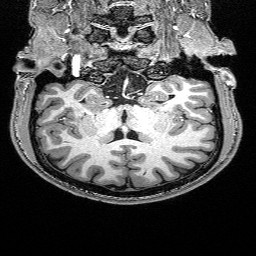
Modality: T1w
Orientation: sagittal